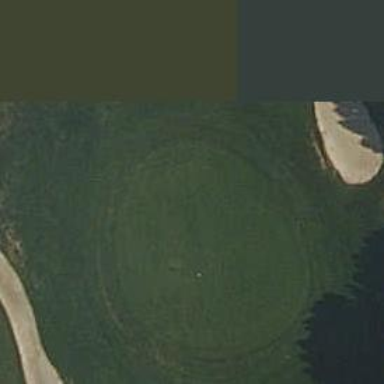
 ideal for leisure and sports activities."